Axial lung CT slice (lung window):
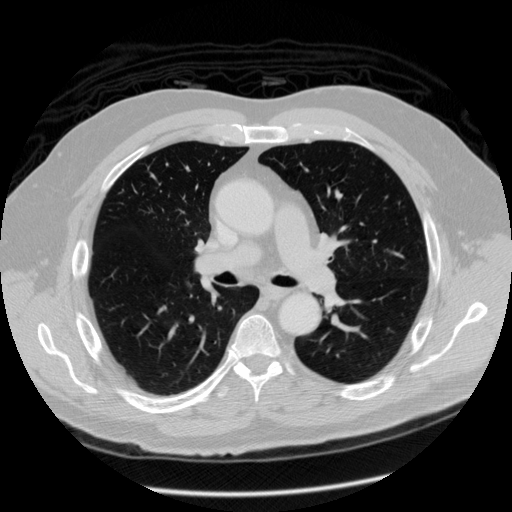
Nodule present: no